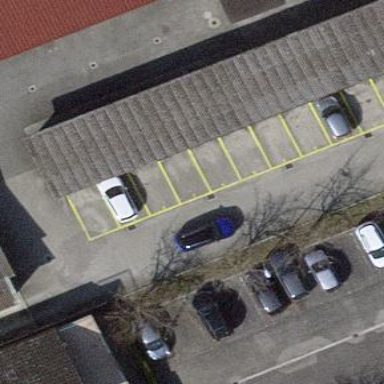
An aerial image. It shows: Group of garages.